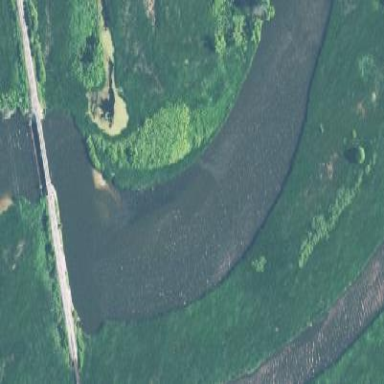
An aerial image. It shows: River flowing through the landscape.